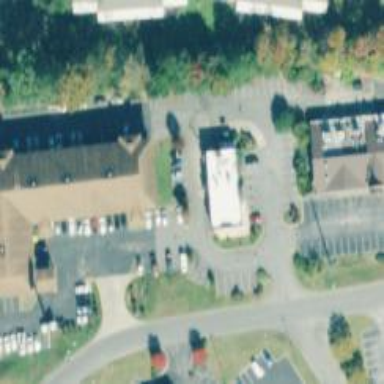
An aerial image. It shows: Motel building.